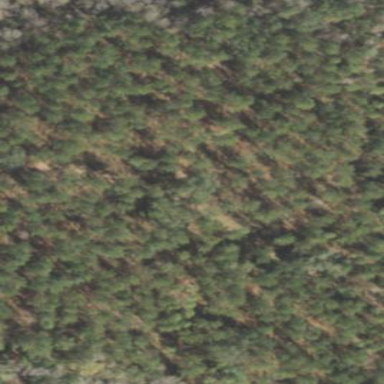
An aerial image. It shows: Forest dominated by needle-leaved trees.